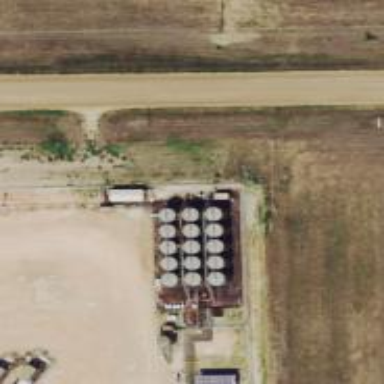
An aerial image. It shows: Storage tank that is man-made.